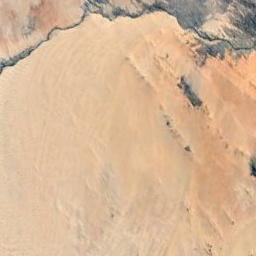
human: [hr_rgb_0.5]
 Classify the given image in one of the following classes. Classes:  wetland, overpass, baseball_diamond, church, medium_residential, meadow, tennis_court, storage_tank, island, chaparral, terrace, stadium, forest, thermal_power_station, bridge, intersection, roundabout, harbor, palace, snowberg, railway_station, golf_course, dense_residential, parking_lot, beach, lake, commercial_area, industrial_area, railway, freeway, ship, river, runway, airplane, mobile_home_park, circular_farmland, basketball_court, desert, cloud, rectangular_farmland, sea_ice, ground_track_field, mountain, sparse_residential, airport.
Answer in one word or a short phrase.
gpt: desert